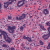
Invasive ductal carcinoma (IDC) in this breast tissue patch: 0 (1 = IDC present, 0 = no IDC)